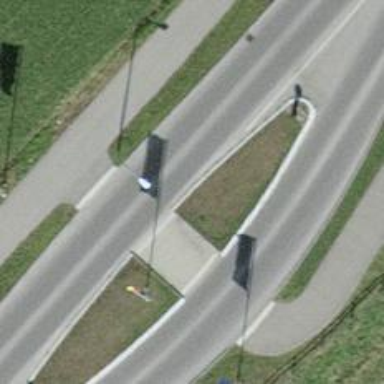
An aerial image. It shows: Uncontrolled road crossing with pedestrian island.